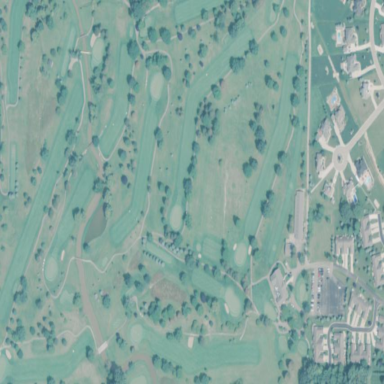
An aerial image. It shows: Golf course.